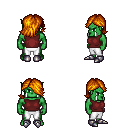
a pixel art fantasy rpg character, male body template, orc, green skin, maroon sleeveless shirt, white pants, dark blonde swoop hairstyle, metal boots, four views (front, back, left, right), 2x2 character sprite sheet, small pixel art, hard edges, no anti-aliasing